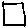
Label: square